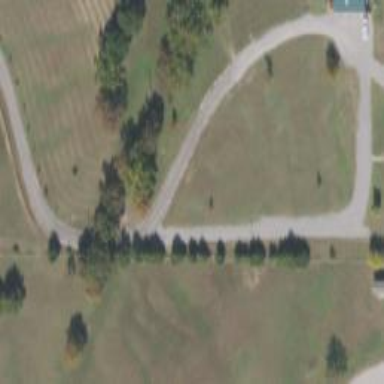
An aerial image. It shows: Driveway.